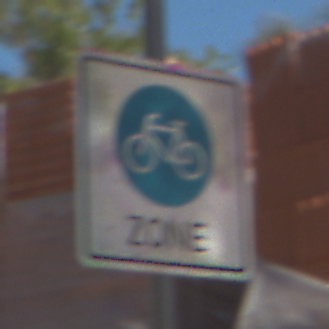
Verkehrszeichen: BeginnFahrradzone
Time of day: MorningAfternoon
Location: Outdoor (Nature)
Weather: Clear
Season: Summer
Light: Natural